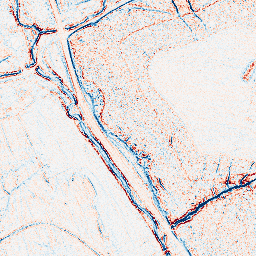
Category: edge_preserving
Decomposition family: bilateral
Decomposition parameters: d: 5
sigma_color: 25
sigma_space: 100
Upsampling method: edge_directed
Upsampling parameters: scale: 4
Upsampling scale: 4